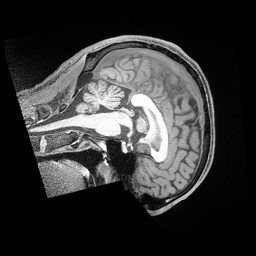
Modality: T1w
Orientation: sagittal
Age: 32
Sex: male
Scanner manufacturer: siemens
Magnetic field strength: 3 T
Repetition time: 2 s
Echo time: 0.00211 s